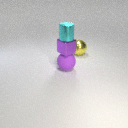
small cyan metal cylinder above large purple rubber sphere